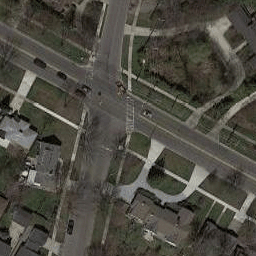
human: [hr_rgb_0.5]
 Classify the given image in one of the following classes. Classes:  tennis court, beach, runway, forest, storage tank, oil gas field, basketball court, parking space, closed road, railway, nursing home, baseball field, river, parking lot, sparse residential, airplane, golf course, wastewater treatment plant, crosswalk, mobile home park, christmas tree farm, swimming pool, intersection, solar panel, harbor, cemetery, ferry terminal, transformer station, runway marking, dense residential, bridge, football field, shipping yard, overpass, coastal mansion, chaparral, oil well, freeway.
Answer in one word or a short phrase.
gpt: intersection